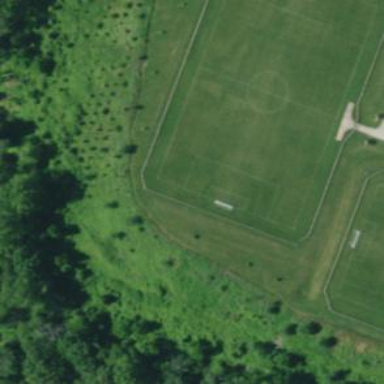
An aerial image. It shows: Soccer pitch for leisure land activities.